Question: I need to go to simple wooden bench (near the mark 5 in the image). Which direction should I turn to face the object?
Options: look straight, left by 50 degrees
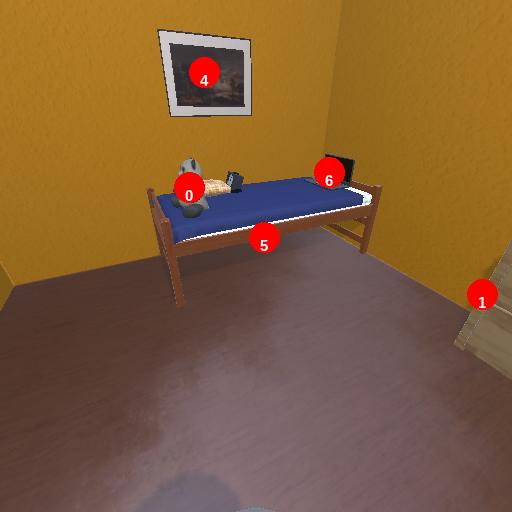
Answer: look straight